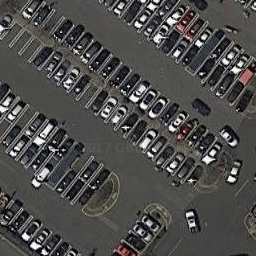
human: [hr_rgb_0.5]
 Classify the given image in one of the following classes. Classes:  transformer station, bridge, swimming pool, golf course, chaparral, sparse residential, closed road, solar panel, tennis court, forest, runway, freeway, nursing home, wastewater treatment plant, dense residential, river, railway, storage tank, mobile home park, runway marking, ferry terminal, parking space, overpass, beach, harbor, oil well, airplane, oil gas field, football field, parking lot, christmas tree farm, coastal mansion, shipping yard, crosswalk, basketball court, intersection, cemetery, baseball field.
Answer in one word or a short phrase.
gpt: parking lot